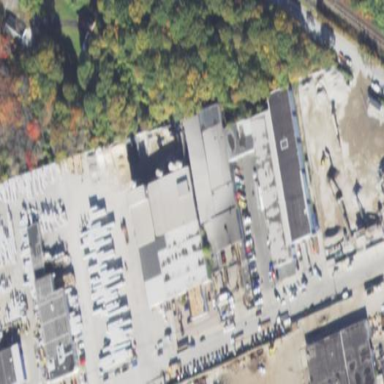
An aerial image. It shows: Commercial building.